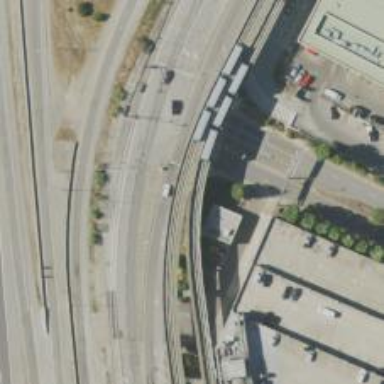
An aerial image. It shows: Monorail bridge over railway.